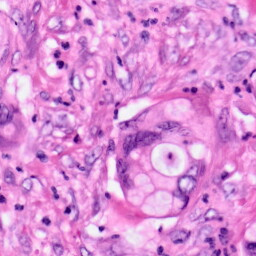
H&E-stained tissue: Pancreatic